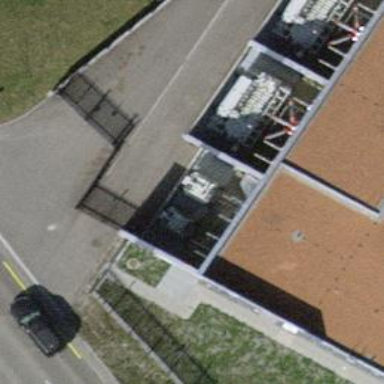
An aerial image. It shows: Outdoor transformer.